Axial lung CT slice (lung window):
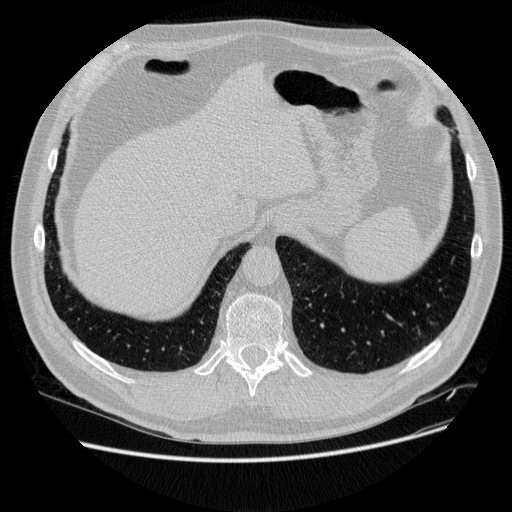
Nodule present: no